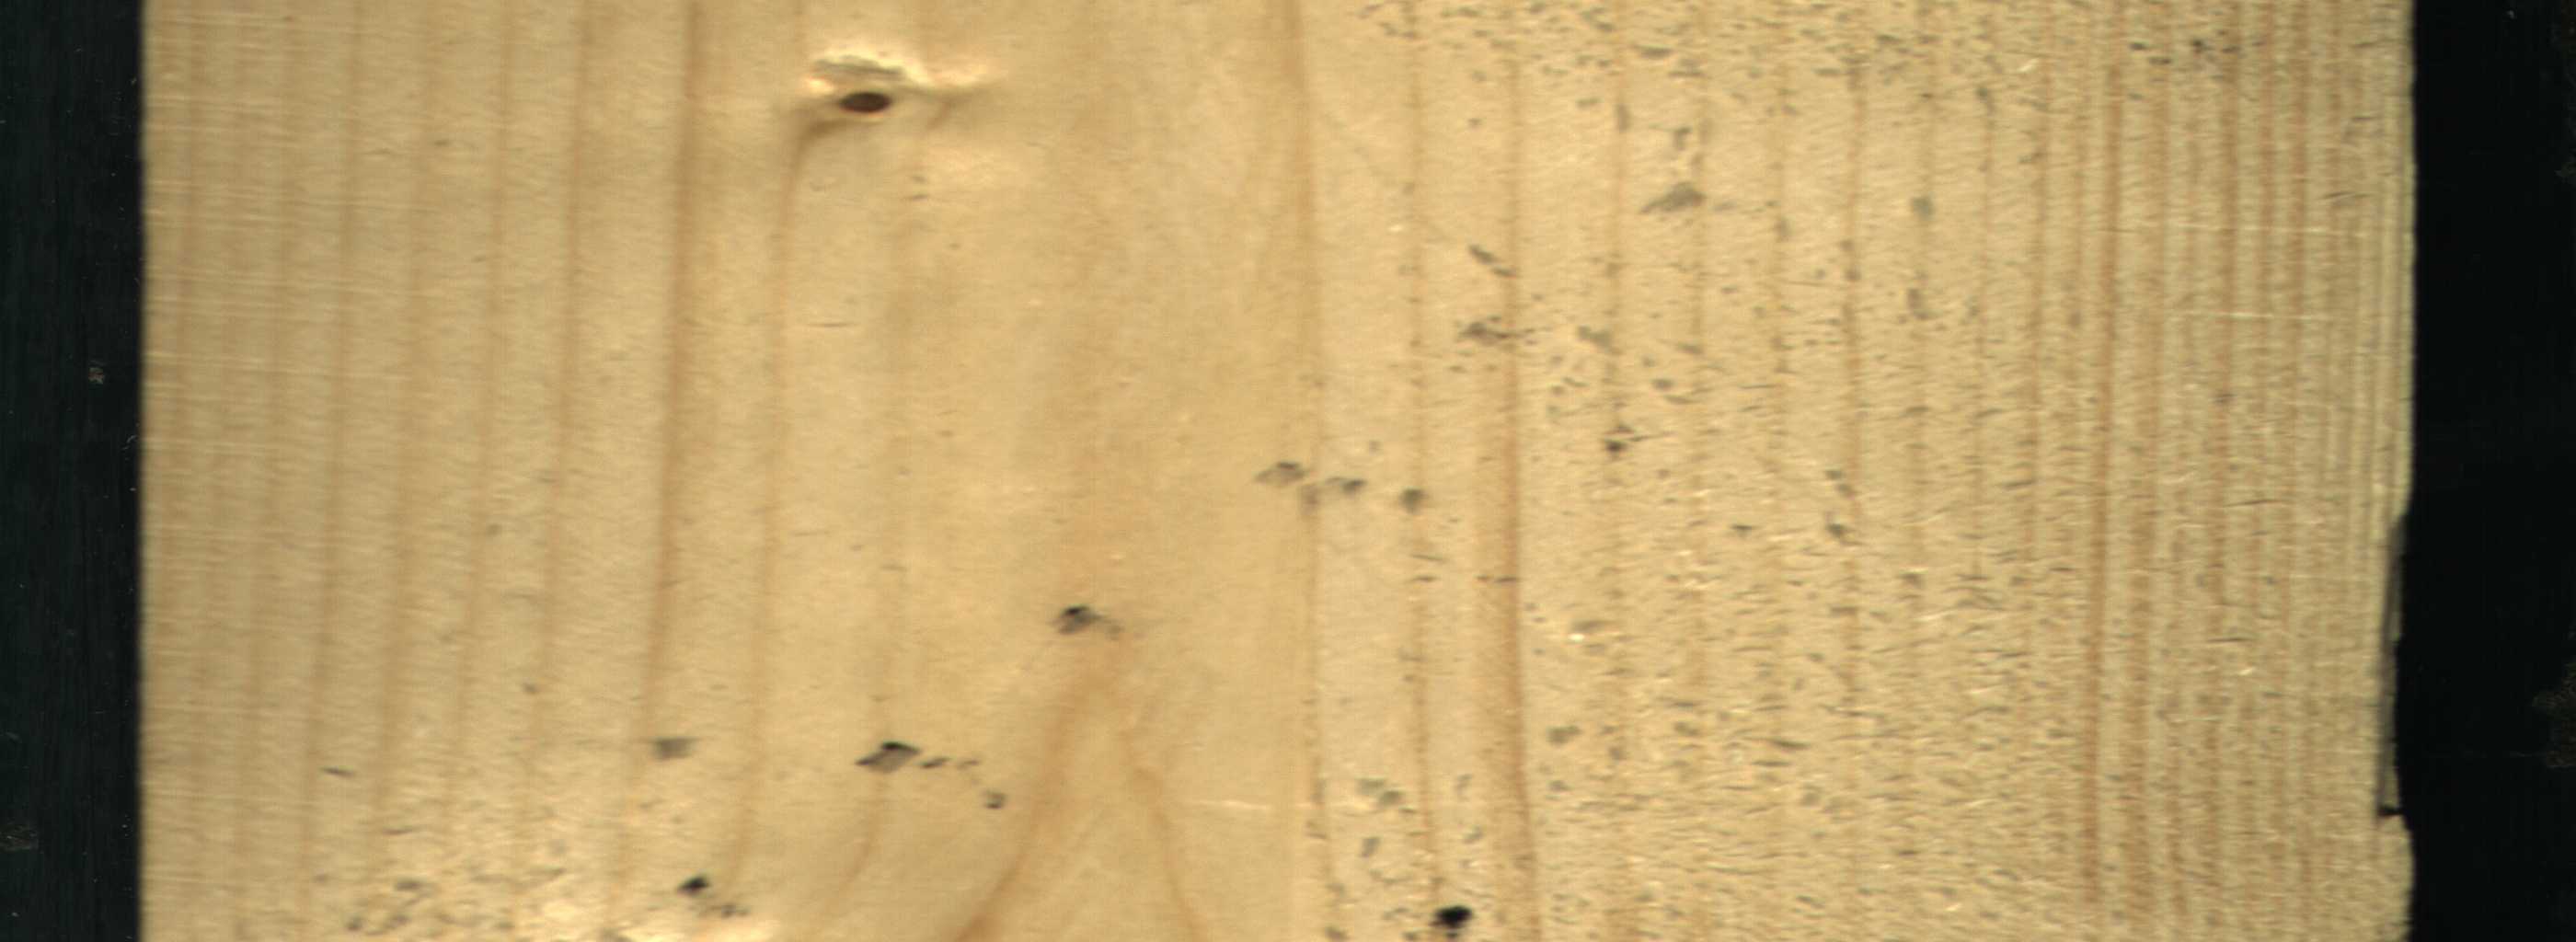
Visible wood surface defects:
Dead_Knot